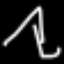
Label: pencil